Question: I have a IntelliJ Idea 11 with Ruby Plugin installed. Im trying to configure a project but the IDE doesn't recognize my views as a module. It just adds other folders (controllers, db, config)
Am I doing something wrong?

Thanks
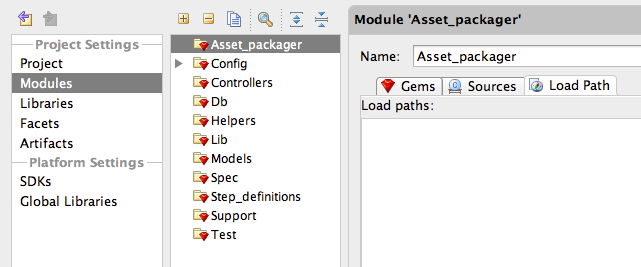
Answer: Create a new project using a wizard for the root of your rails application (from scratch, Ruby module, add facet, ):